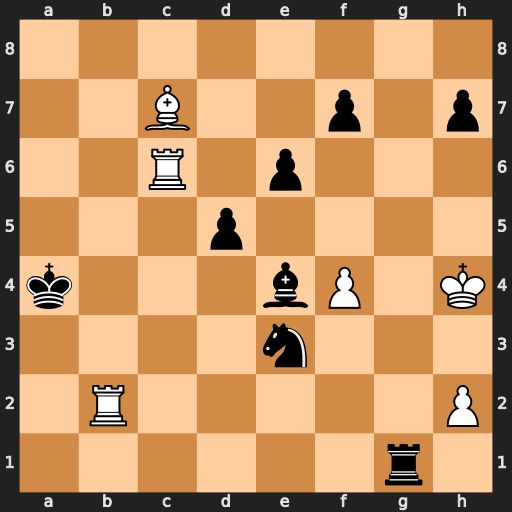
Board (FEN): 8/2B2p1p/2R1p3/3p4/k3bP1K/4n3/1R5P/6r1
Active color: w
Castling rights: -
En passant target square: -
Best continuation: Ra6#